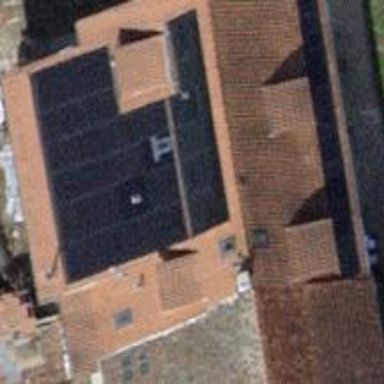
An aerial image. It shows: Semidetached house with gabled roof.